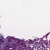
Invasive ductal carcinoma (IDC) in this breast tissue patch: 0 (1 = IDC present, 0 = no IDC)